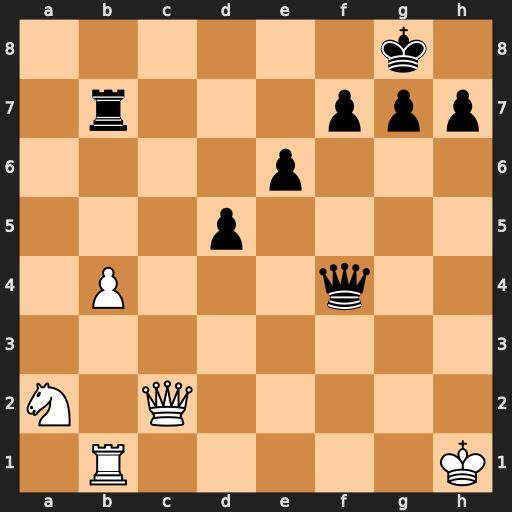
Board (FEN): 6k1/1r3ppp/4p3/3p4/1P3q2/8/N1Q5/1R5K
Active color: w
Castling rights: -
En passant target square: -
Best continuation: Qc8#